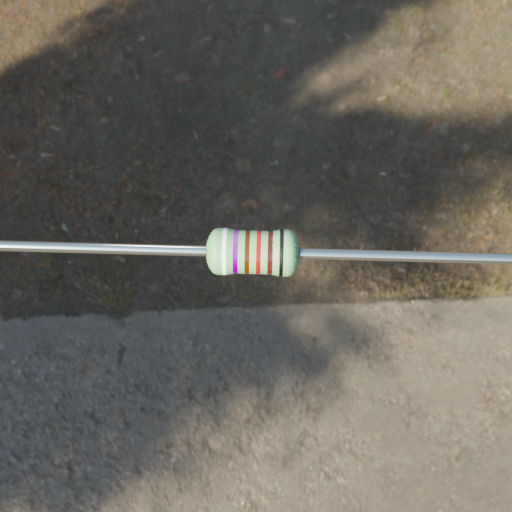
Resistor colour bands (in order): white, violet, brown, red, brown, black